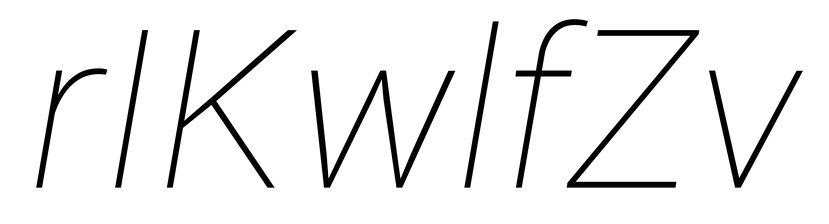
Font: Roboto-Italic_Thin_Italic